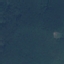
Land use / land cover class: Forest